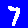
Digit: 7